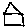
Label: house